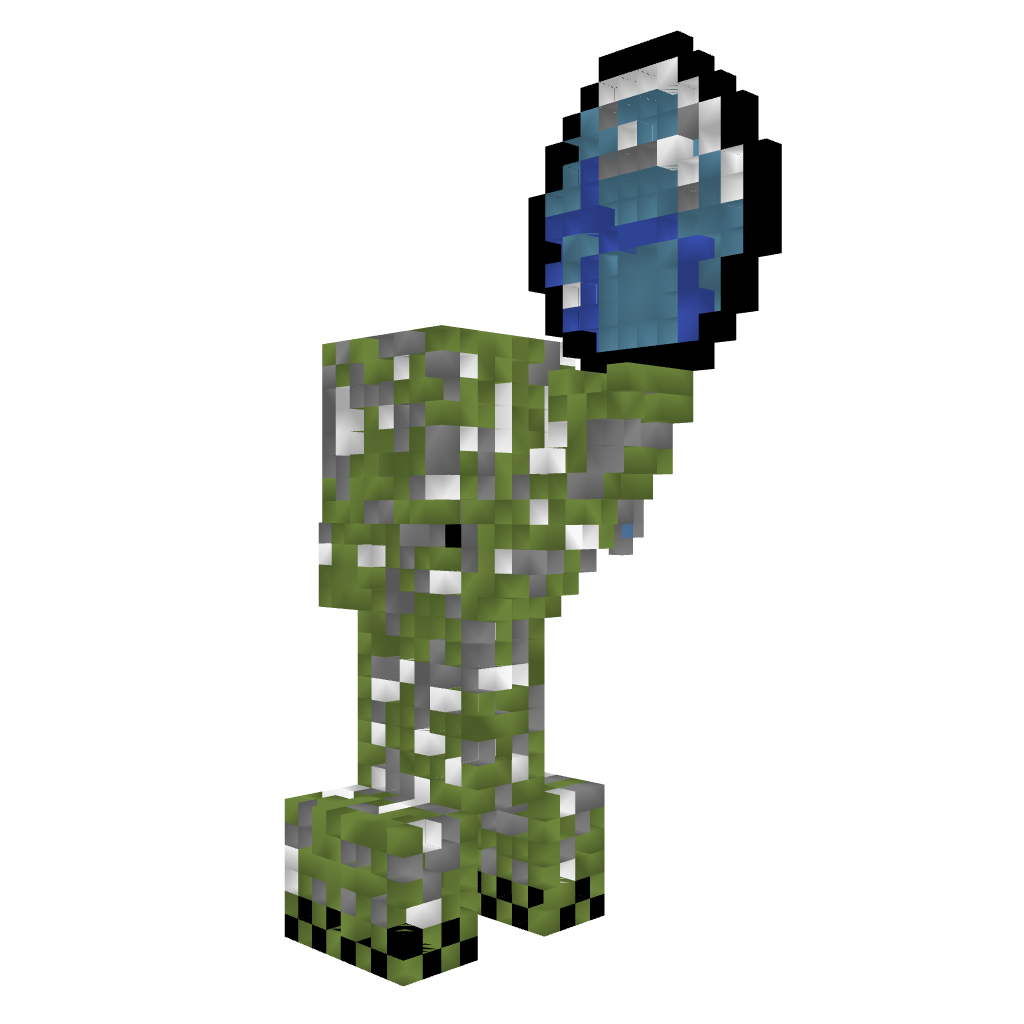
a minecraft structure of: Creeper Revenge a lot of white distortion all white should be green